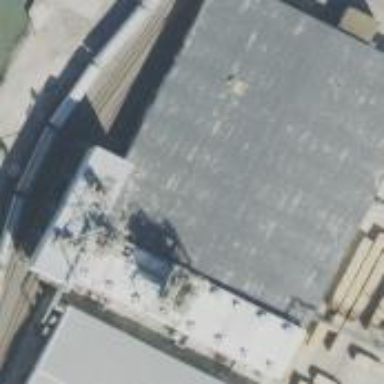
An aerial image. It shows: Industrial building.